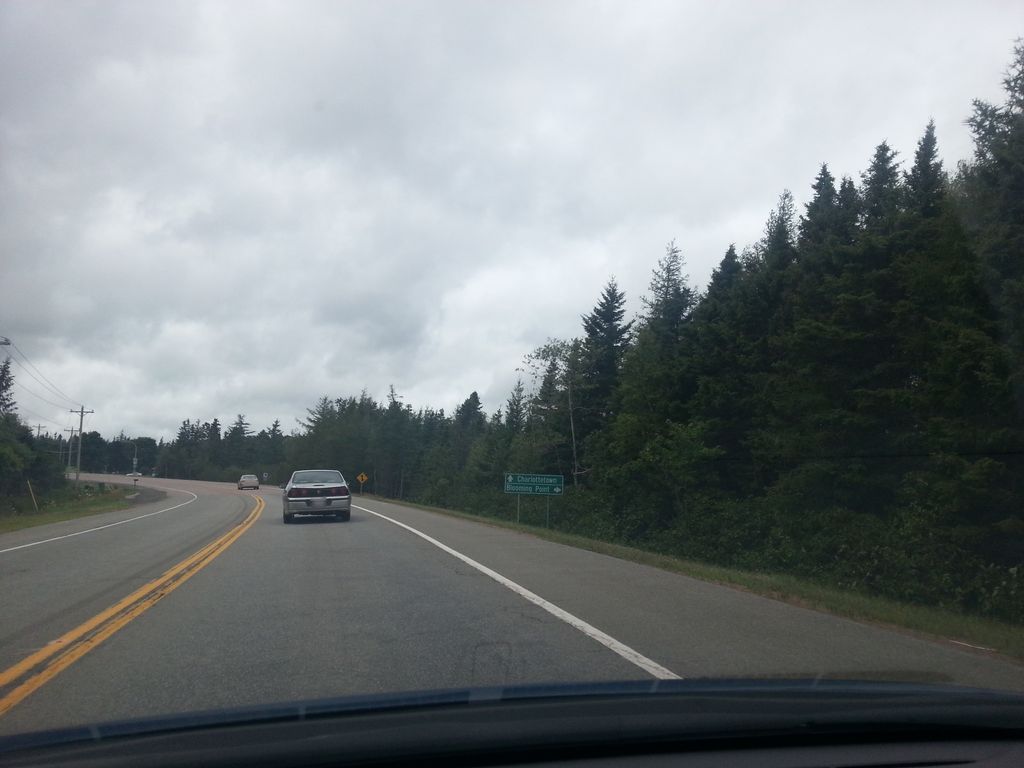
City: charlottetown